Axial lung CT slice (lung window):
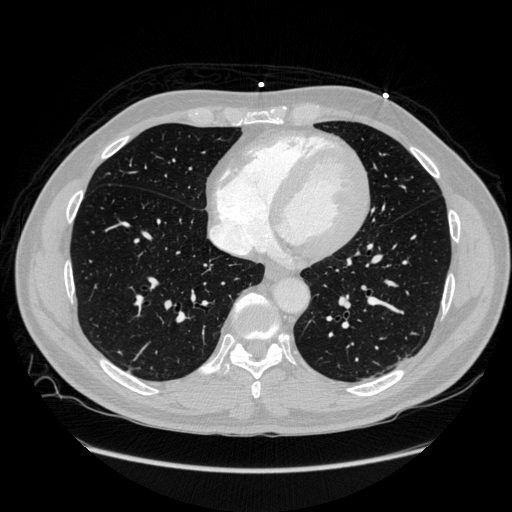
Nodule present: no